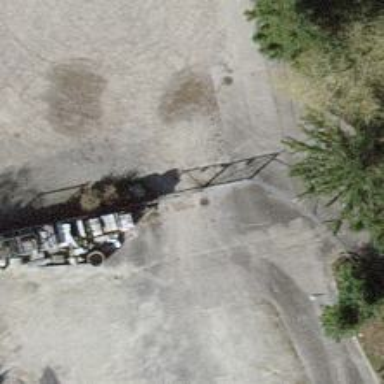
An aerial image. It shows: Gate.